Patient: sex F, age 48
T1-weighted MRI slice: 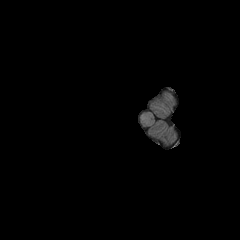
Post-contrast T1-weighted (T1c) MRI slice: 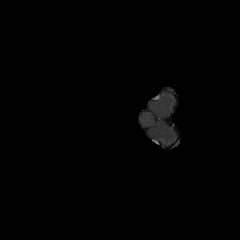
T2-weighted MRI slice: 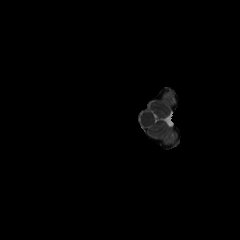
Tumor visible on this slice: no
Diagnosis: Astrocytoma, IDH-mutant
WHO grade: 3